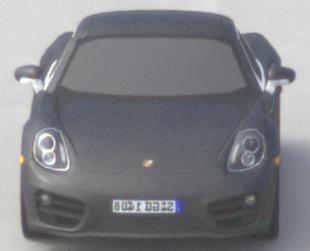
Make: Porsche
Model: Cayman
Detailed model: Cayman (981C)
Model produced from: 2013/03
Model produced until: 2014/04
Doors: 2
Color: gray
Road condition: dry road
Daytime: midday
Contrast: medium contrast